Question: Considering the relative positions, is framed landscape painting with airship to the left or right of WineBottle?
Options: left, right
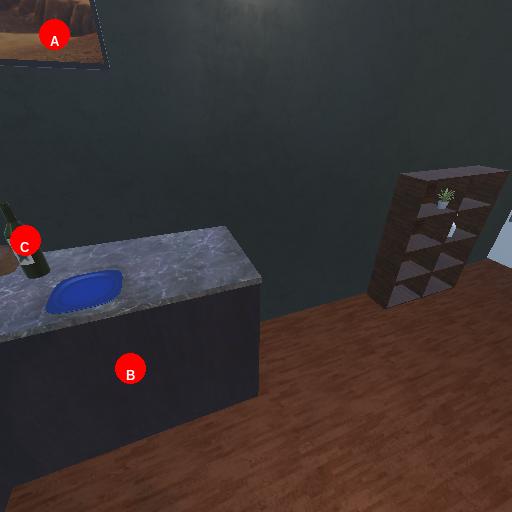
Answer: left